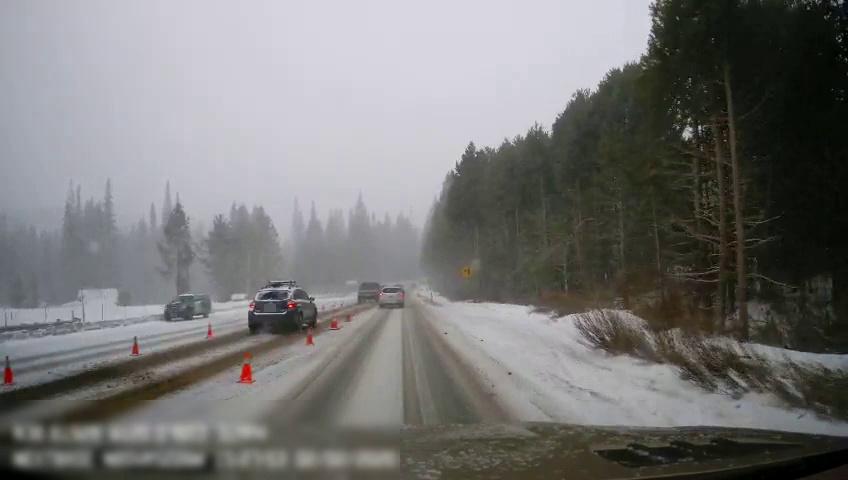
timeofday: Day
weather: Snowy
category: Drivable Space
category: Vehicles | SUV
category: Vehicles | Truck
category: Vehicles | Car
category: Vehicles | SUV
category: Traffic | Signs